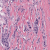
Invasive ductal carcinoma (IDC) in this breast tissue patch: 1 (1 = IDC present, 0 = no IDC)